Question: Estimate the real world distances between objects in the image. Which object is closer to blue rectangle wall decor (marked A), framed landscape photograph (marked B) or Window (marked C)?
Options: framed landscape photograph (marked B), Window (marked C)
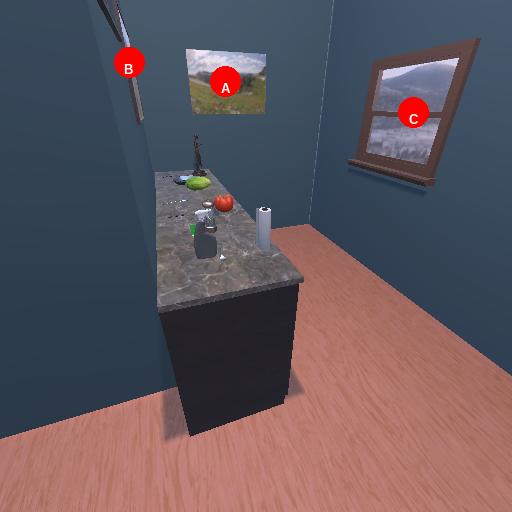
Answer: framed landscape photograph (marked B)